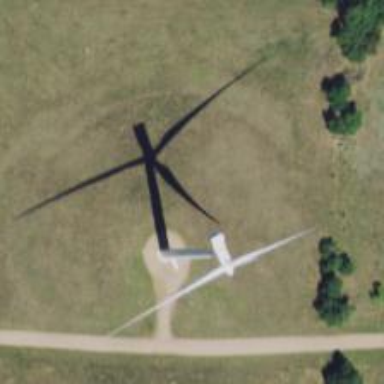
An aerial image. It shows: Wind generator with horizontal axis. The generator is wind turbine.